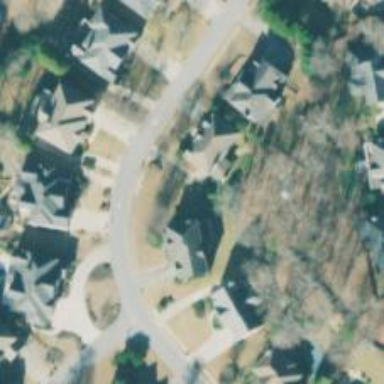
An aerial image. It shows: Asphalt road in residential area.